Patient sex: M
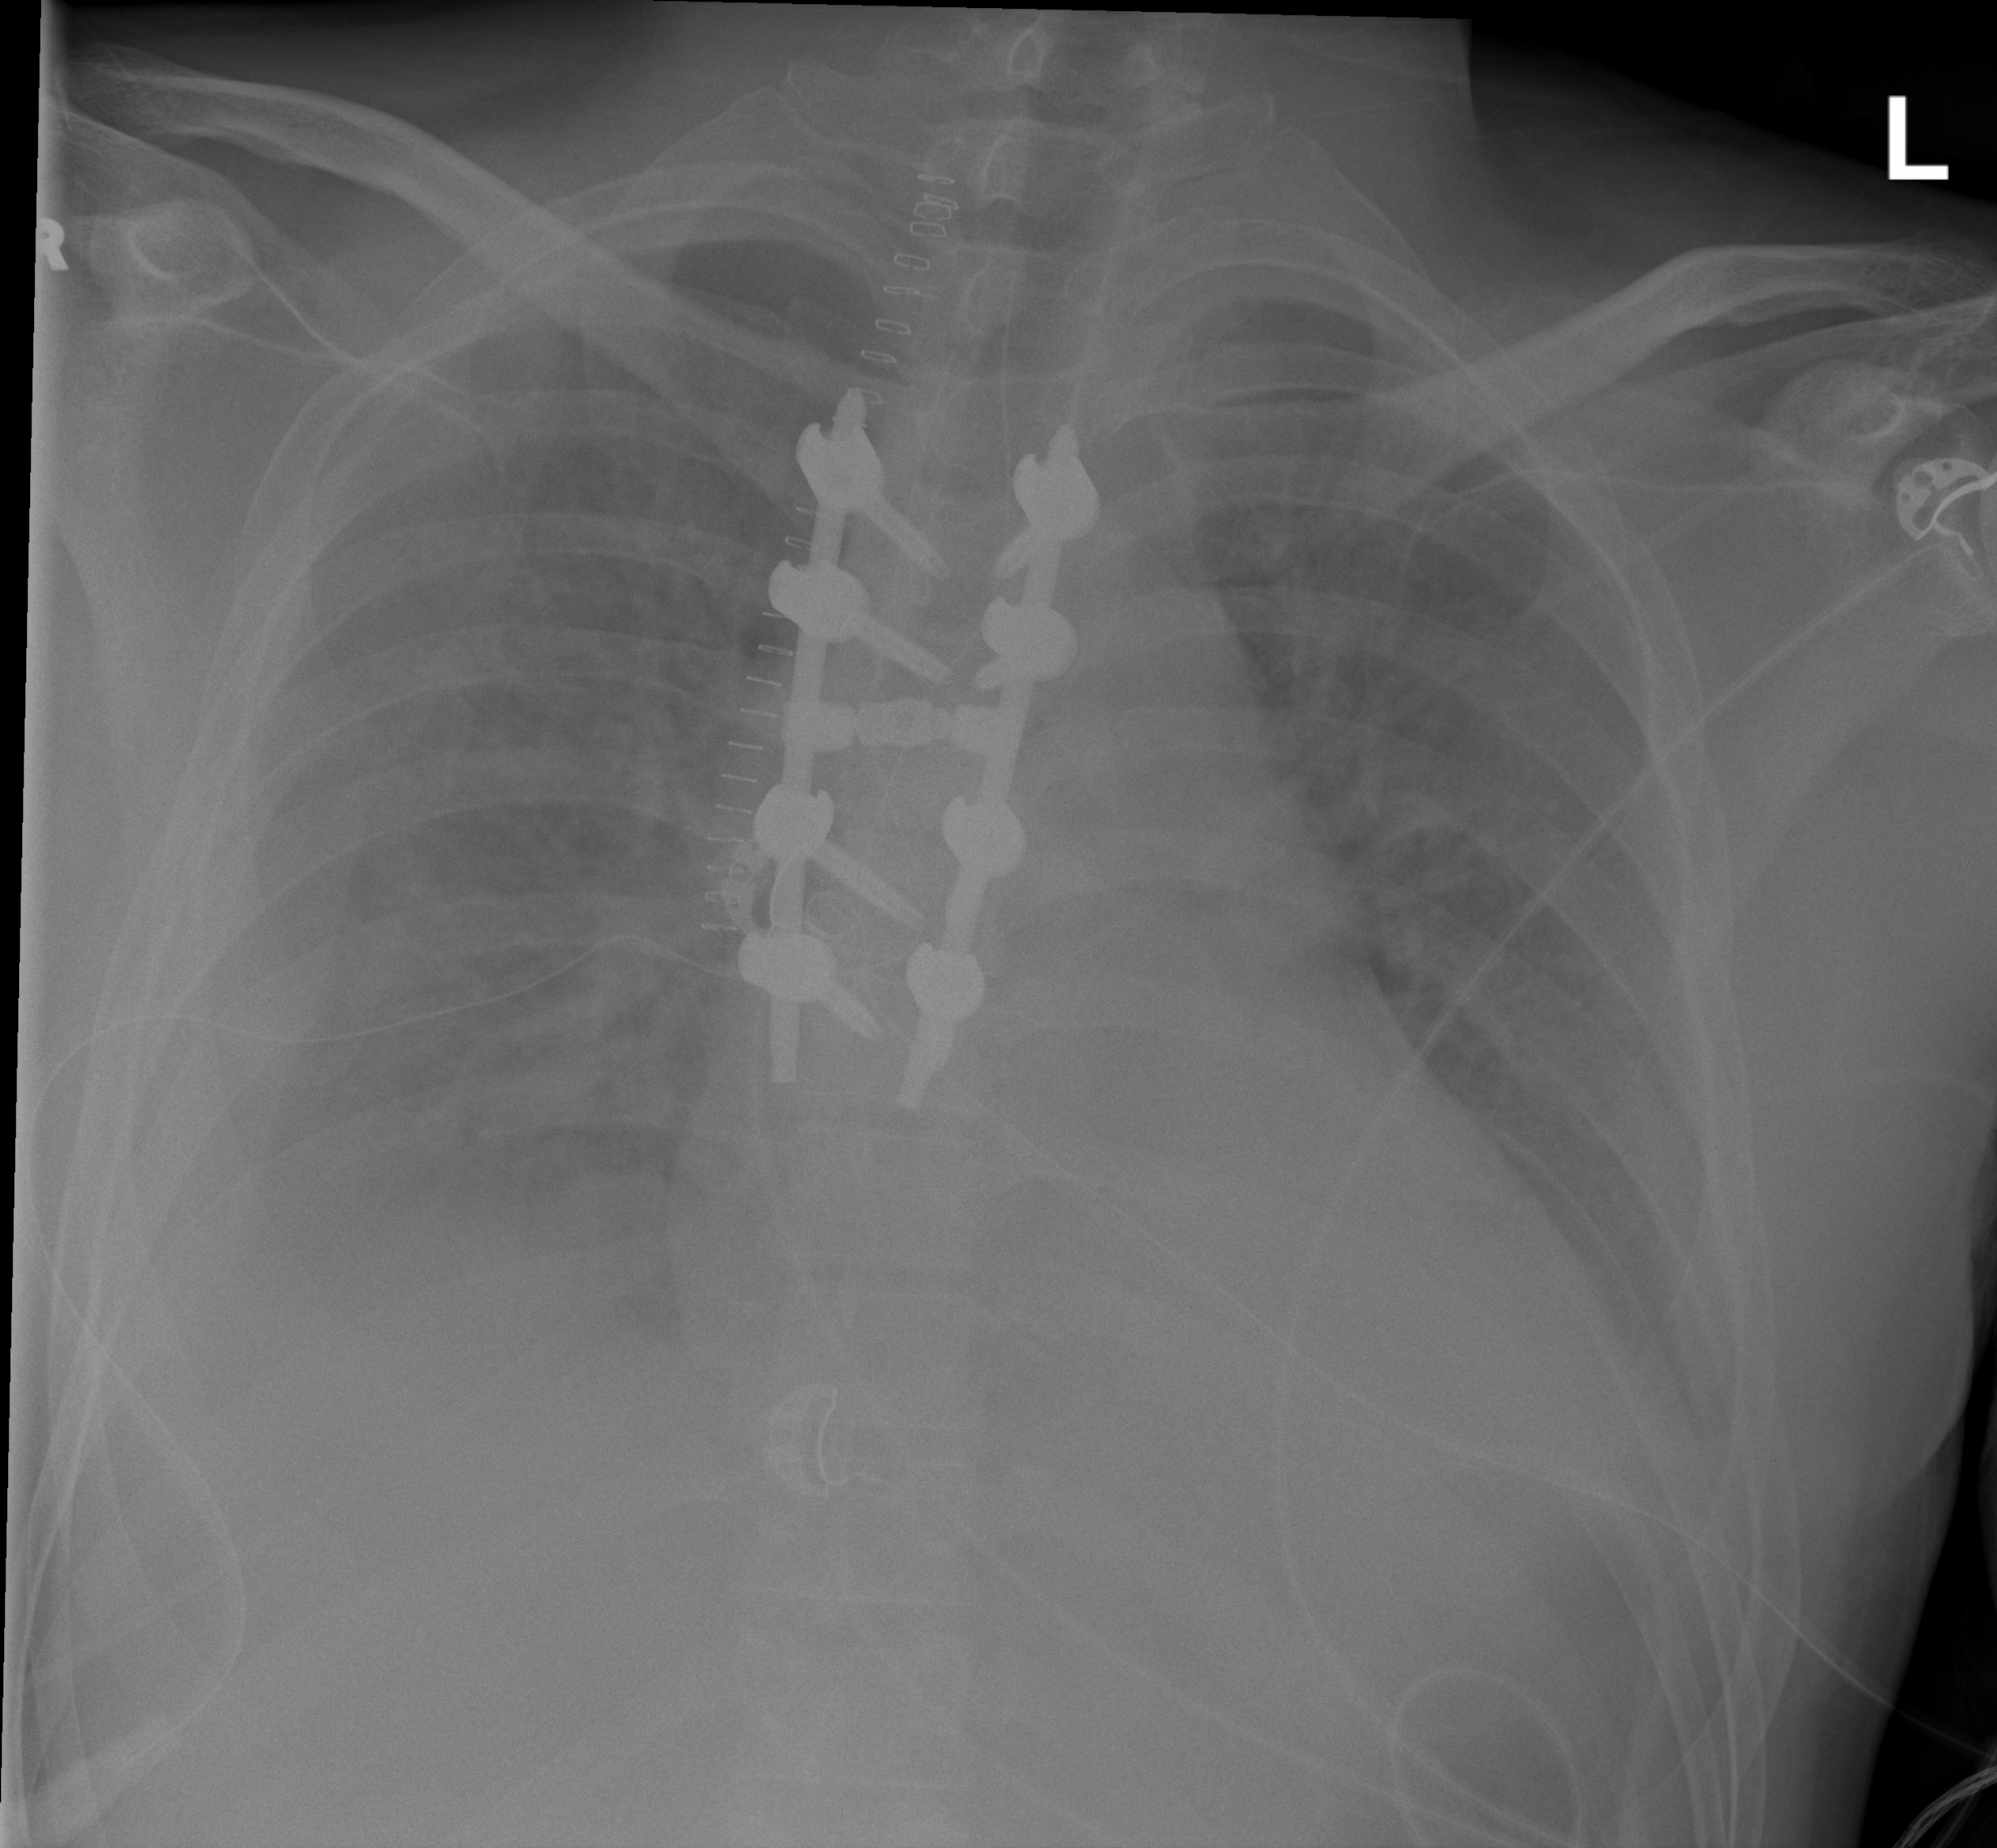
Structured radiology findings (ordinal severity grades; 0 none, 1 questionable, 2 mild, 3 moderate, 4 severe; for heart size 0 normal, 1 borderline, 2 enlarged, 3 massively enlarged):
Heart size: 2
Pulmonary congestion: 2
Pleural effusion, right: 3
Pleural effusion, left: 2
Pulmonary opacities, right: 2
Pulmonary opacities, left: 2
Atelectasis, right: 2
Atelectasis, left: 2